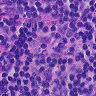
Metastatic tissue present: no